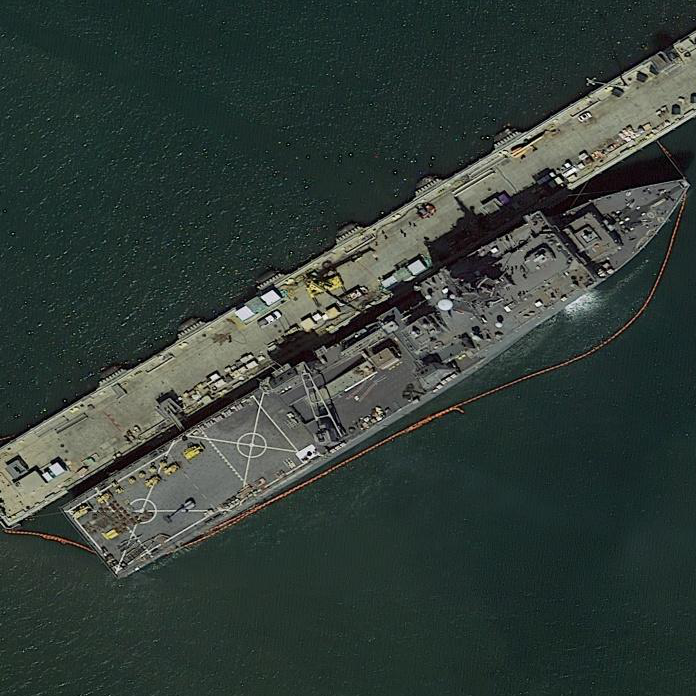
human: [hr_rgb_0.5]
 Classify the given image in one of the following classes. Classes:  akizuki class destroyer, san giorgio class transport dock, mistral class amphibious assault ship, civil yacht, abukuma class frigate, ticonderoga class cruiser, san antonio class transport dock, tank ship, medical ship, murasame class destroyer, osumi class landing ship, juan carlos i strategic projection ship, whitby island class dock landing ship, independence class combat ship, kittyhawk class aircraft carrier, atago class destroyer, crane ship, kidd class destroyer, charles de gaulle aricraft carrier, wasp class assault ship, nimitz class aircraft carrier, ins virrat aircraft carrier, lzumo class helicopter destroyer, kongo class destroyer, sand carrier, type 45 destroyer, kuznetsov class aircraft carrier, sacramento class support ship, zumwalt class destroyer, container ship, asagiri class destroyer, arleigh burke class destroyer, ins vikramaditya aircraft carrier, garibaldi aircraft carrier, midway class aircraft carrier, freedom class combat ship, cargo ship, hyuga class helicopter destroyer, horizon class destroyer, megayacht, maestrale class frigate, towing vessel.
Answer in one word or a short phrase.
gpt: Whitby Island class dock landing ship